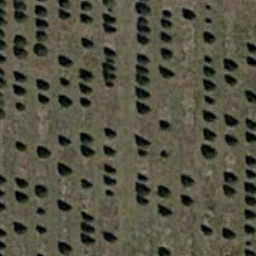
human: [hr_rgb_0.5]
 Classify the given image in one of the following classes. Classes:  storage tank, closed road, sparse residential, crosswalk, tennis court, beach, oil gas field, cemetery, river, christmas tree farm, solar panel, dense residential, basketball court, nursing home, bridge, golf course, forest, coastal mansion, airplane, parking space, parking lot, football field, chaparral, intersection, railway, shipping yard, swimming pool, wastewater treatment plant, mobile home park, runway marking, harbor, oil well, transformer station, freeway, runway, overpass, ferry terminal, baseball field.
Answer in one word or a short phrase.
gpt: christmas tree farm